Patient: sex F, age 59
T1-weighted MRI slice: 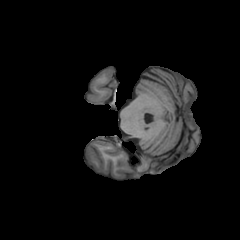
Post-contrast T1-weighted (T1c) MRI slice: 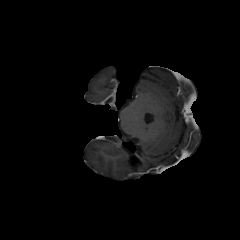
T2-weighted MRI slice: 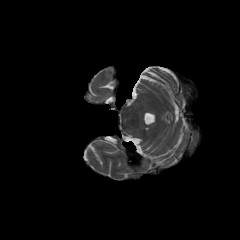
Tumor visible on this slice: no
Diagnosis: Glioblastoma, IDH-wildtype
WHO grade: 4